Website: macys
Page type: cart
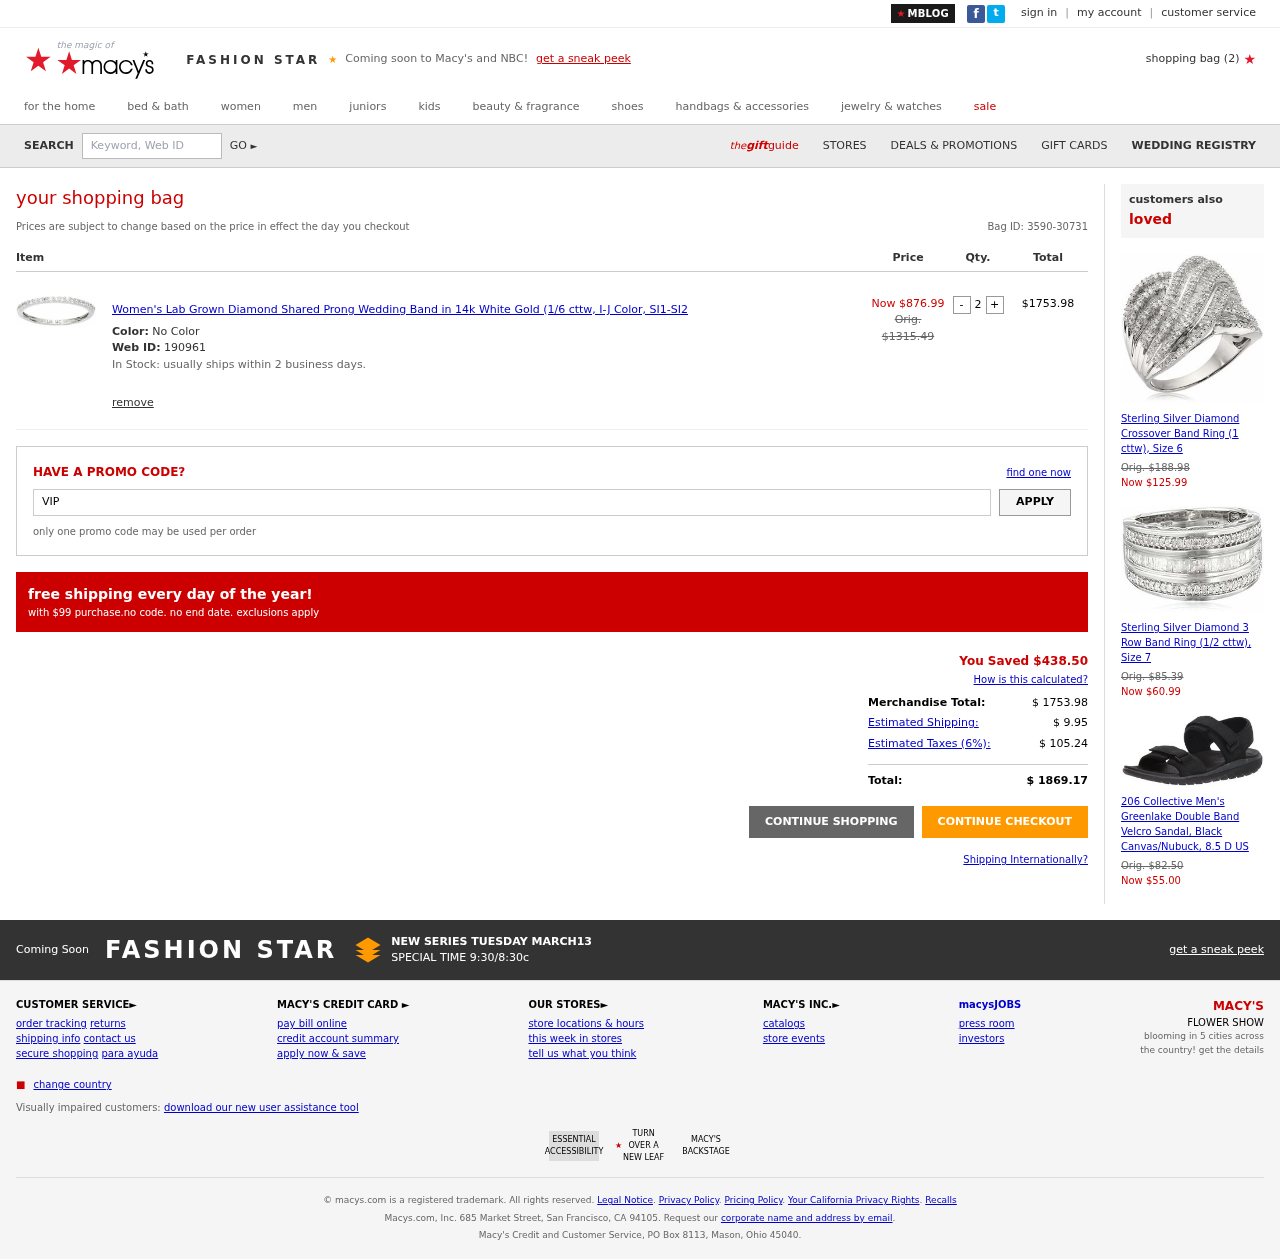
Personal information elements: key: PII_PROMO_CODE
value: VIP8463
Product elements: key: PRODUCT1_NAME
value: Women's Lab Grown Diamond Shared Prong Wedding Band in 14k White Gold (1/6 cttw, I-J Color, SI1-SI2
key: PRODUCT1_PRICE
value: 876.99
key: PRODUCT1_QUANTITY
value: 2
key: PRODUCT2_NAME
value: Sterling Silver Diamond Crossover Band Ring (1 cttw), Size 6
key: PRODUCT2_PRICE
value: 125.99
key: PRODUCT3_NAME
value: Sterling Silver Diamond 3 Row Band Ring (1/2 cttw), Size 7
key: PRODUCT3_PRICE
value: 60.99
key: PRODUCT4_NAME
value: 206 Collective Men's Greenlake Double Band Velcro Sandal, Black Canvas/Nubuck, 8.5 D US
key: PRODUCT4_PRICE
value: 55
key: PRODUCT1_SKU
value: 190961
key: PRODUCT1_ORIGINAL_PRICE
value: Orig. $1315.49
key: PRODUCT1_TOTAL
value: $1753.98
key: PRODUCT2_ORIGINAL_PRICE
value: Orig. $188.98
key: PRODUCT3_ORIGINAL_PRICE
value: Orig. $85.39
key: PRODUCT4_ORIGINAL_PRICE
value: Orig. $82.50
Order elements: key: ORDER_NUM_ITEMS
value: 2
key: ORDER_ID
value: Bag ID: 3590-30731
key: ORDER_SAVINGS
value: $438.50
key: ORDER_SUBTOTAL
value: $ 1753.98
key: ORDER_SHIPPING_COST
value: $ 9.95
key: ORDER_TAX
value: $ 105.24
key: ORDER_TOTAL
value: $ 1869.17